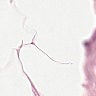
Metastatic tissue present: no